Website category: sports
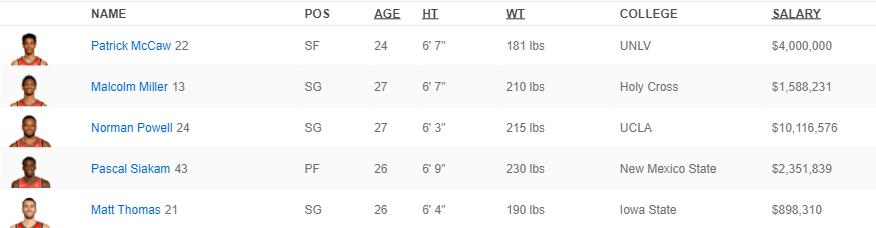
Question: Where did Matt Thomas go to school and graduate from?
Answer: Iowa State

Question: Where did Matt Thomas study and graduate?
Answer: Iowa State

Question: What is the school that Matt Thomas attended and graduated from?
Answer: Iowa State

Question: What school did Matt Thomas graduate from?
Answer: Iowa State

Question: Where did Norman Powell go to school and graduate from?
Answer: UCLA

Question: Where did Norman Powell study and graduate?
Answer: UCLA

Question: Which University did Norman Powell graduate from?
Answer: UCLA

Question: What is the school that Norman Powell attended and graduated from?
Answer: UCLA

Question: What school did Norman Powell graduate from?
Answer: UCLA

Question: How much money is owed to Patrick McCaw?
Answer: $4,000,000

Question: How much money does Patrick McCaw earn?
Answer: $4,000,000

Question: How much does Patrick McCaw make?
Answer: $4,000,000

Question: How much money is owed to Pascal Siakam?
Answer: $2,351,839

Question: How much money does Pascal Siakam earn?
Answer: $2,351,839

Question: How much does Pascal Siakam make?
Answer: $2,351,839

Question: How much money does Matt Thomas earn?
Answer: $898,310

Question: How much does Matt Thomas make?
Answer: $898,310

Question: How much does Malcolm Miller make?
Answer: $1,588,231

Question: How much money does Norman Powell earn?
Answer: $10,116,576

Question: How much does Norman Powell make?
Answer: $10,116,576

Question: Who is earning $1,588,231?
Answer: Malcolm Miller

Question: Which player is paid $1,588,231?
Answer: Malcolm Miller

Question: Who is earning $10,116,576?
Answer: Norman Powell

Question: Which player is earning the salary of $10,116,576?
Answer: Norman Powell

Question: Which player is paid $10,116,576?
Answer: Norman Powell

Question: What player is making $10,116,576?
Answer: Norman Powell

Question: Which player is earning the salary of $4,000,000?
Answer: Patrick McCaw

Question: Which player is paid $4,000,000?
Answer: Patrick McCaw

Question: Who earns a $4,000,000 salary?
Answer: Patrick McCaw

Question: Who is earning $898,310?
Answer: Matt Thomas

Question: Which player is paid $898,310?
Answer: Matt Thomas

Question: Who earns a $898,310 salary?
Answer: Matt Thomas

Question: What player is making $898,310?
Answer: Matt Thomas

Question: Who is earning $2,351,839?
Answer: Pascal Siakam

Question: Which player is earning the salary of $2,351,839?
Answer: Pascal Siakam

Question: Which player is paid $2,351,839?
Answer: Pascal Siakam

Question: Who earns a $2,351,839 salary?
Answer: Pascal Siakam

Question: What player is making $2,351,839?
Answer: Pascal Siakam

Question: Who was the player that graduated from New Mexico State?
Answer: Pascal Siakam

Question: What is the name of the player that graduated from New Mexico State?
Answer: Pascal Siakam

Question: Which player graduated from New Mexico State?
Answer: Pascal Siakam

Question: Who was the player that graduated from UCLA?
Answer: Norman Powell

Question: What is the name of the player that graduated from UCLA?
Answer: Norman Powell

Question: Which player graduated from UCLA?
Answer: Norman Powell

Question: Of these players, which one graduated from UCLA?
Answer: Norman Powell

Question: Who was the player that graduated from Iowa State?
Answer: Matt Thomas

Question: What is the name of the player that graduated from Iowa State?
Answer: Matt Thomas

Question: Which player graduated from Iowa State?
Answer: Matt Thomas

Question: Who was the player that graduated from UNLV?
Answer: Patrick McCaw

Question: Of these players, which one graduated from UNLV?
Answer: Patrick McCaw

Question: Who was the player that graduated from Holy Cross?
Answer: Malcolm Miller

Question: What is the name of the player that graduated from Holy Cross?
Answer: Malcolm Miller

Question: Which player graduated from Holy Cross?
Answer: Malcolm Miller

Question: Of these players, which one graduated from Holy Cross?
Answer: Malcolm Miller